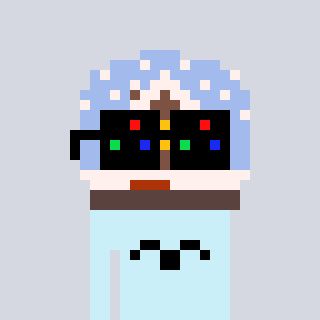
a pixel art character with square black sunglasses, a snow globe-shaped head and a cold-colored body on a cool background